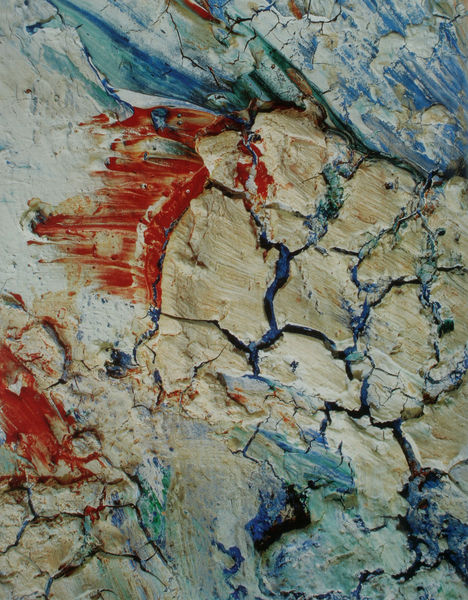
Titel: Entzündung und Überschwemmung (Detail)
Künstler: Gerhard Hoehme
Institution: (Privatsammlung)
Schlagwörter: blau, wasser, gelb, grün, braun, grau, schwarz, türkis, weiss, rot, beige, malerei, stein, steine, öl, erde, pastos, ton, relief, moderne, furchen, lehm, trocken, abstrakt, farben, modern, risse, farbe, schichten, linien, material, dick, wandmalerei, streifen, ölfarbe, ölfarben, marmoriert, abstraktion, kruste, blut, linie, farbfläche, acryl, pinsel, putz, verwischt, rinde, adern, struktur, pinselstriche, fresko, schlieren, ungegenständlich, modelliert, riss, zerfallen, polygonal, gegenstandslos, informel, sprünge, materialität, gerissen, geplatzt, getrocknet, verkrustet, wols, dicke, pollock, strukturen, materialbild, abskrakt, aufgebrochen, aufgeplatzt, aufgetragen, austrocknen, craquelure, farbschicht, informell, krakelur, rotw, schicht, schrundig, trockenheit